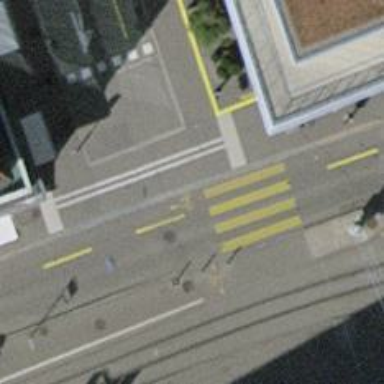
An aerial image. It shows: Uncontrolled zebra crossing with notable zebra markings.